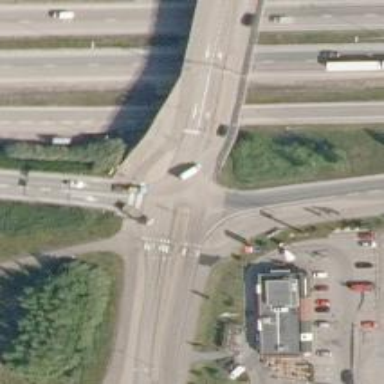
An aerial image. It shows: Trunk link highway with asphalt surface.